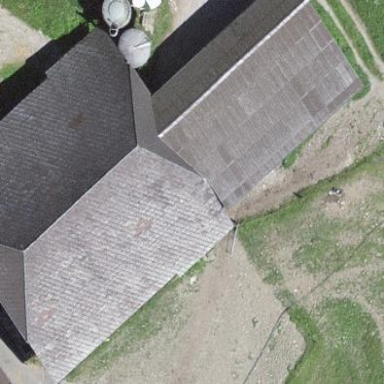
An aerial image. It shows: Barn.